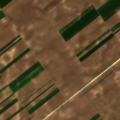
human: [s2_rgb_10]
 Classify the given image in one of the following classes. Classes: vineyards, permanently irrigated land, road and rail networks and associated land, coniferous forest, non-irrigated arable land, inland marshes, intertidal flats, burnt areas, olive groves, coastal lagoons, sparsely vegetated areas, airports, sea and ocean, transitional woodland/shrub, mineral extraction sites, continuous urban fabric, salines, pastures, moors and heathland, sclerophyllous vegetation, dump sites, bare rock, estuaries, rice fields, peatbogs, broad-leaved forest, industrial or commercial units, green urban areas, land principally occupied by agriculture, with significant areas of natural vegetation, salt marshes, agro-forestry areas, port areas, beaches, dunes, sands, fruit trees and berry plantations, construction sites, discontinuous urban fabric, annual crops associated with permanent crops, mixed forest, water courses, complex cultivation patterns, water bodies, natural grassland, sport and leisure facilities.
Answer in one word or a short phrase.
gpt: non-irrigated arable land